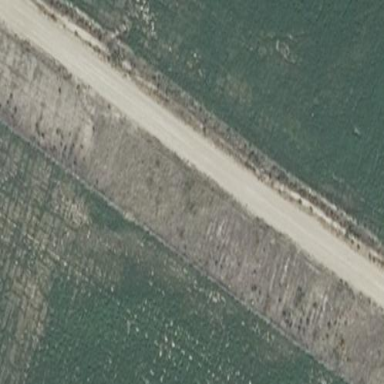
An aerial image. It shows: Fence surrounding patch of scrubland.